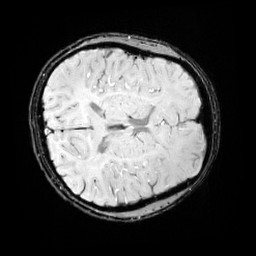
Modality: SWI
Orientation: axial
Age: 12
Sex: male
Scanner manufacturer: siemens
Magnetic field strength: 3 T
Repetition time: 0.027 s
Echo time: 0.02 s